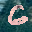
Label: 6